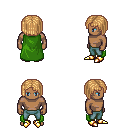
a pixel art fantasy rpg character, male body template, human, dark skin, green cape, teal pants, light blonde pageboy hairstyle, gold boots, four views (front, back, left, right), 2x2 character sprite sheet, small pixel art, hard edges, no anti-aliasing